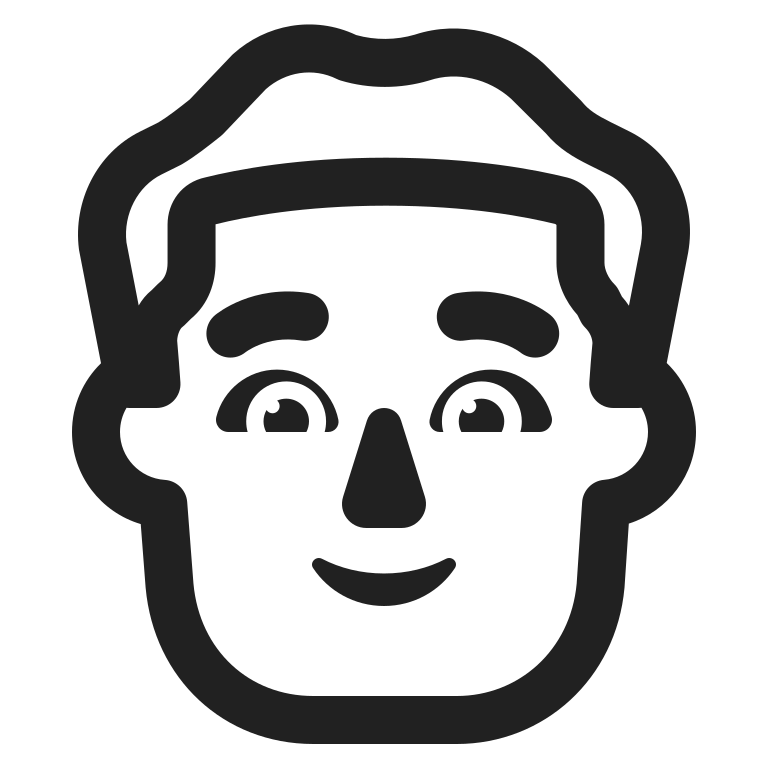
man white hair high contrast default